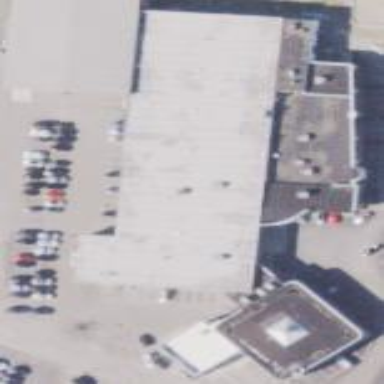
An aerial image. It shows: Commercial building.